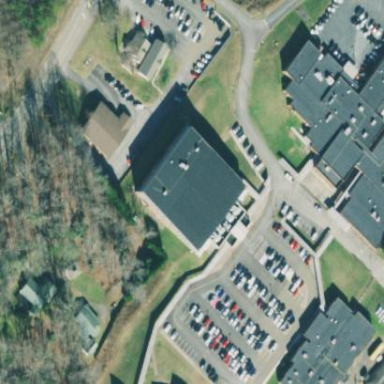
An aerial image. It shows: School building.